Question: I am trying to create a simple program that takes weather data from my database that I have setup, and display it on a webpage. The way I have it setup right now is that you have to enter a value in the text box in order to get the data to pull.
My HTML Code:
'''
<!DOCTYPE html>
<html>
<head>
<title>Database</title>
</head>
<body>
Name: <input type="text" id="name">
<input type="submit" id="name-submit" value="Grab">
<div id="name-data"></div>
<div id="container" style="min-width: 310px; height: 400px;
margin: 0 auto"></div>
<script src="http://code.jquery.com/jquery-1.8.0.min.js">
</script>
<script src="js/global.js"></script>
<script src="http://code.highcharts.com/highcharts.js"></script>
<script src="http://code.highcharts.com/modules/exporting.js"> </script>
</body>
</html>
'''
My PHP Code:
'''
<?php
if(isset($_POST['name']) === true && empty($_POST['name']) === false) {
mysql_connect("localhost", "root", "Logilube163");
mysql_select_db("Weather_Test_Simple_Schema__Rev1");
$query = mysql_query("SELECT * FROM Location");
while($row = mysql_fetch_array($query)){
$time = strtotime($row['time']) * 1000;
$tempF = $row['temp_f'];
![enter image description here][1]$data []= [(int)$time, (int)$tempF];
}
echo json_encode($data);
}
?>
'''
The code is able to query my database, and put the data into the data array $data.
The array of data is then encoded using the json_encode(); function and is transferred to the javascript file where it is successfully being read out and placed in a on the html page.
My JS code:
'''
$('input#name-submit').on('click', function(){
var name = $('input#name').val();
if($.trim(name)!=''){
$.post('/ajaxdb/ajax/name.php',{name: name}, function(data){
$('div#name-data').text(data); // Outputs the data before the graph
$('#container').highcharts({
chart: {
zoomType: 'x'
},
xAxis: {
type: 'datetime',
minRange: 24 * <PHONE>
},
title : {
text : 'Weather Data'
},
series : [{
data: data // <-- This data is not being read in by the graph
//[[1432813308000,78],[1432813904000,77],[1432813968000,77],[1432814016000,77],[1432815600000,78],[1432832464000,66],[1432843057000,65],[1432843731000,65]]
//The above data is read in by the graph and plots just fine.
}]
});
});
}
});
'''
My output result looks like this:

The problem is that this same data that is read out in the javascript, and is not being able to be placed in the highcharts graph. Instead, the chart gets created with the correct axis but without any data points. However, when I enter the data points being created by the tag, the data gets plotted just fine.
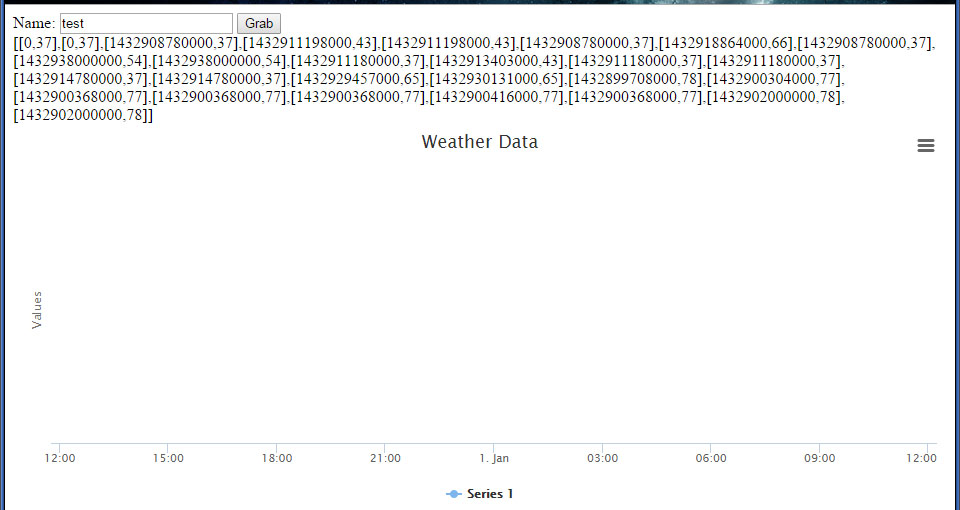
Answer: To answer my own question, I found that I needed the code:
'''
header("Content-type: text/json");
'''
At the top of my .php file.